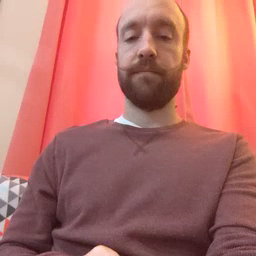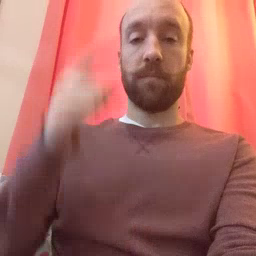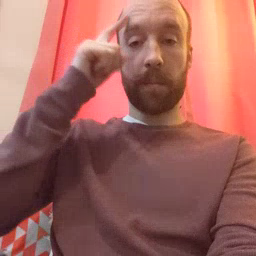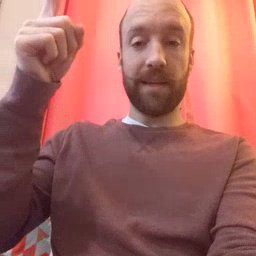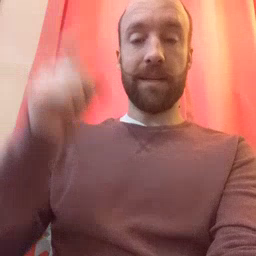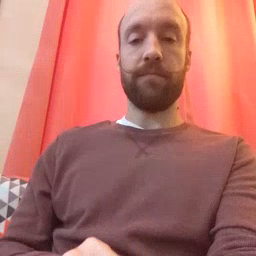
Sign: penny